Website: lowes
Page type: customer-info-address
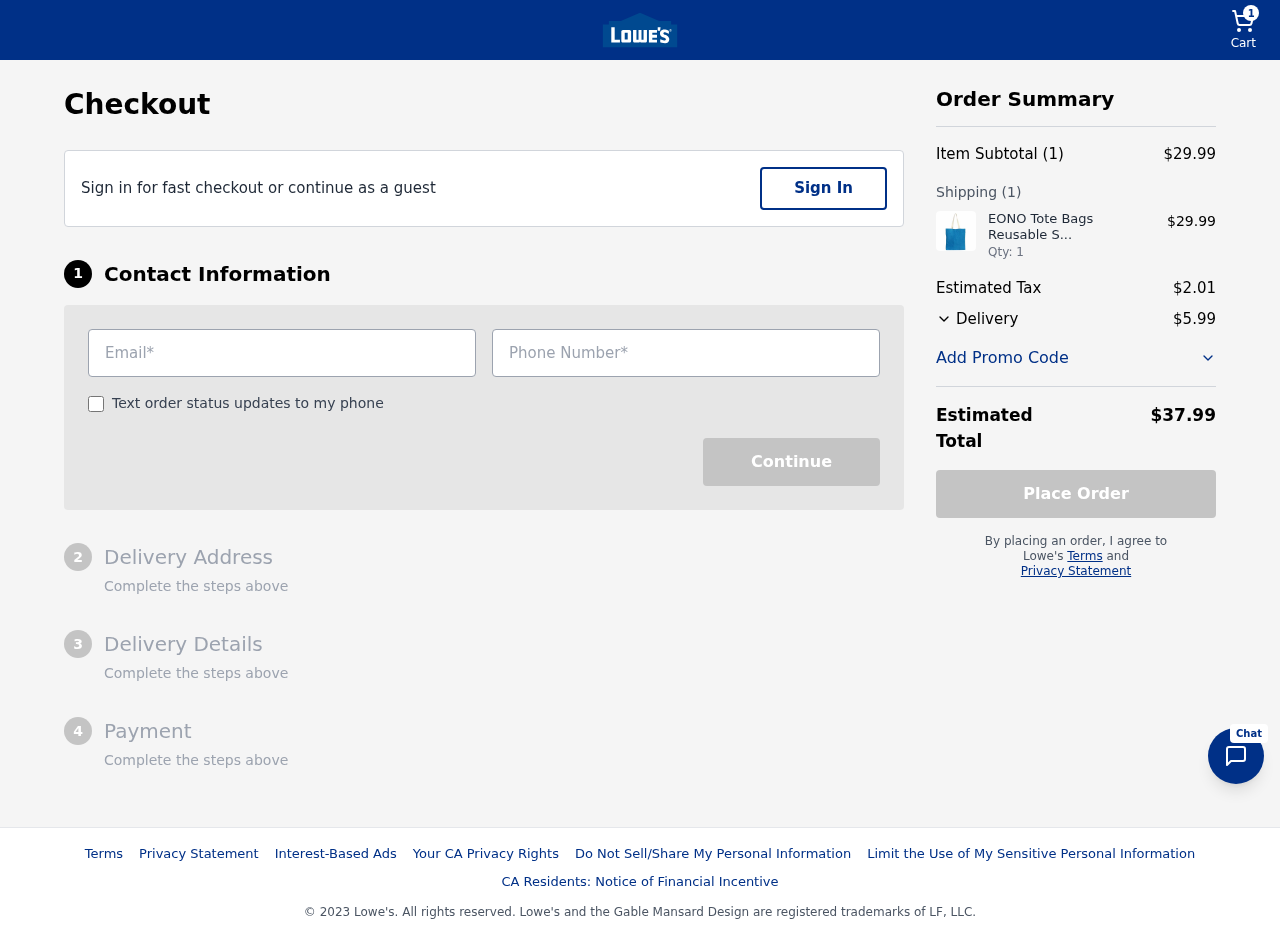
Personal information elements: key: PII_EMAIL
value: christopherharrison@gmail.com
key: PII_PHONE
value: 5888547281
Product elements: key: PRODUCT1_NAME
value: EONO Tote Bags Reusable Shopping Bag Eco-Friendly Recycled Cotton Fabric Handbag Grocery Shoulder Pl
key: PRODUCT1_PRICE
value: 29.99
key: PRODUCT1_QUANTITY
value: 1
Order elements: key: ORDER_NUM_ITEMS
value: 1
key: ORDER_SUBTOTAL
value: $29.99
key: ORDER_NUM_ITEMS2
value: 1
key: ORDER_TAX
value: $2.01
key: ORDER_SHIPPING_COST
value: $5.99
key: ORDER_TOTAL
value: $37.99